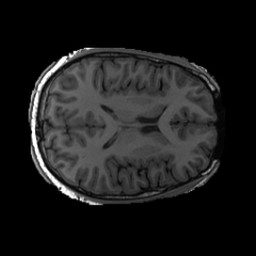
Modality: T1w
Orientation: axial
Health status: ill
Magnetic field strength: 3 T